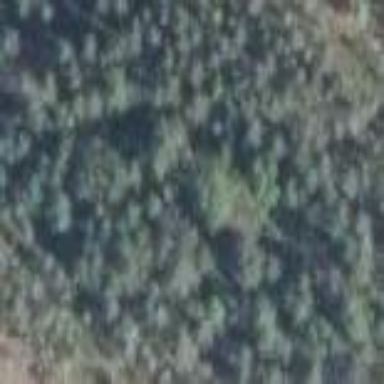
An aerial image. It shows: Woodland consisting mainly of needle-leaved trees.